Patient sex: M
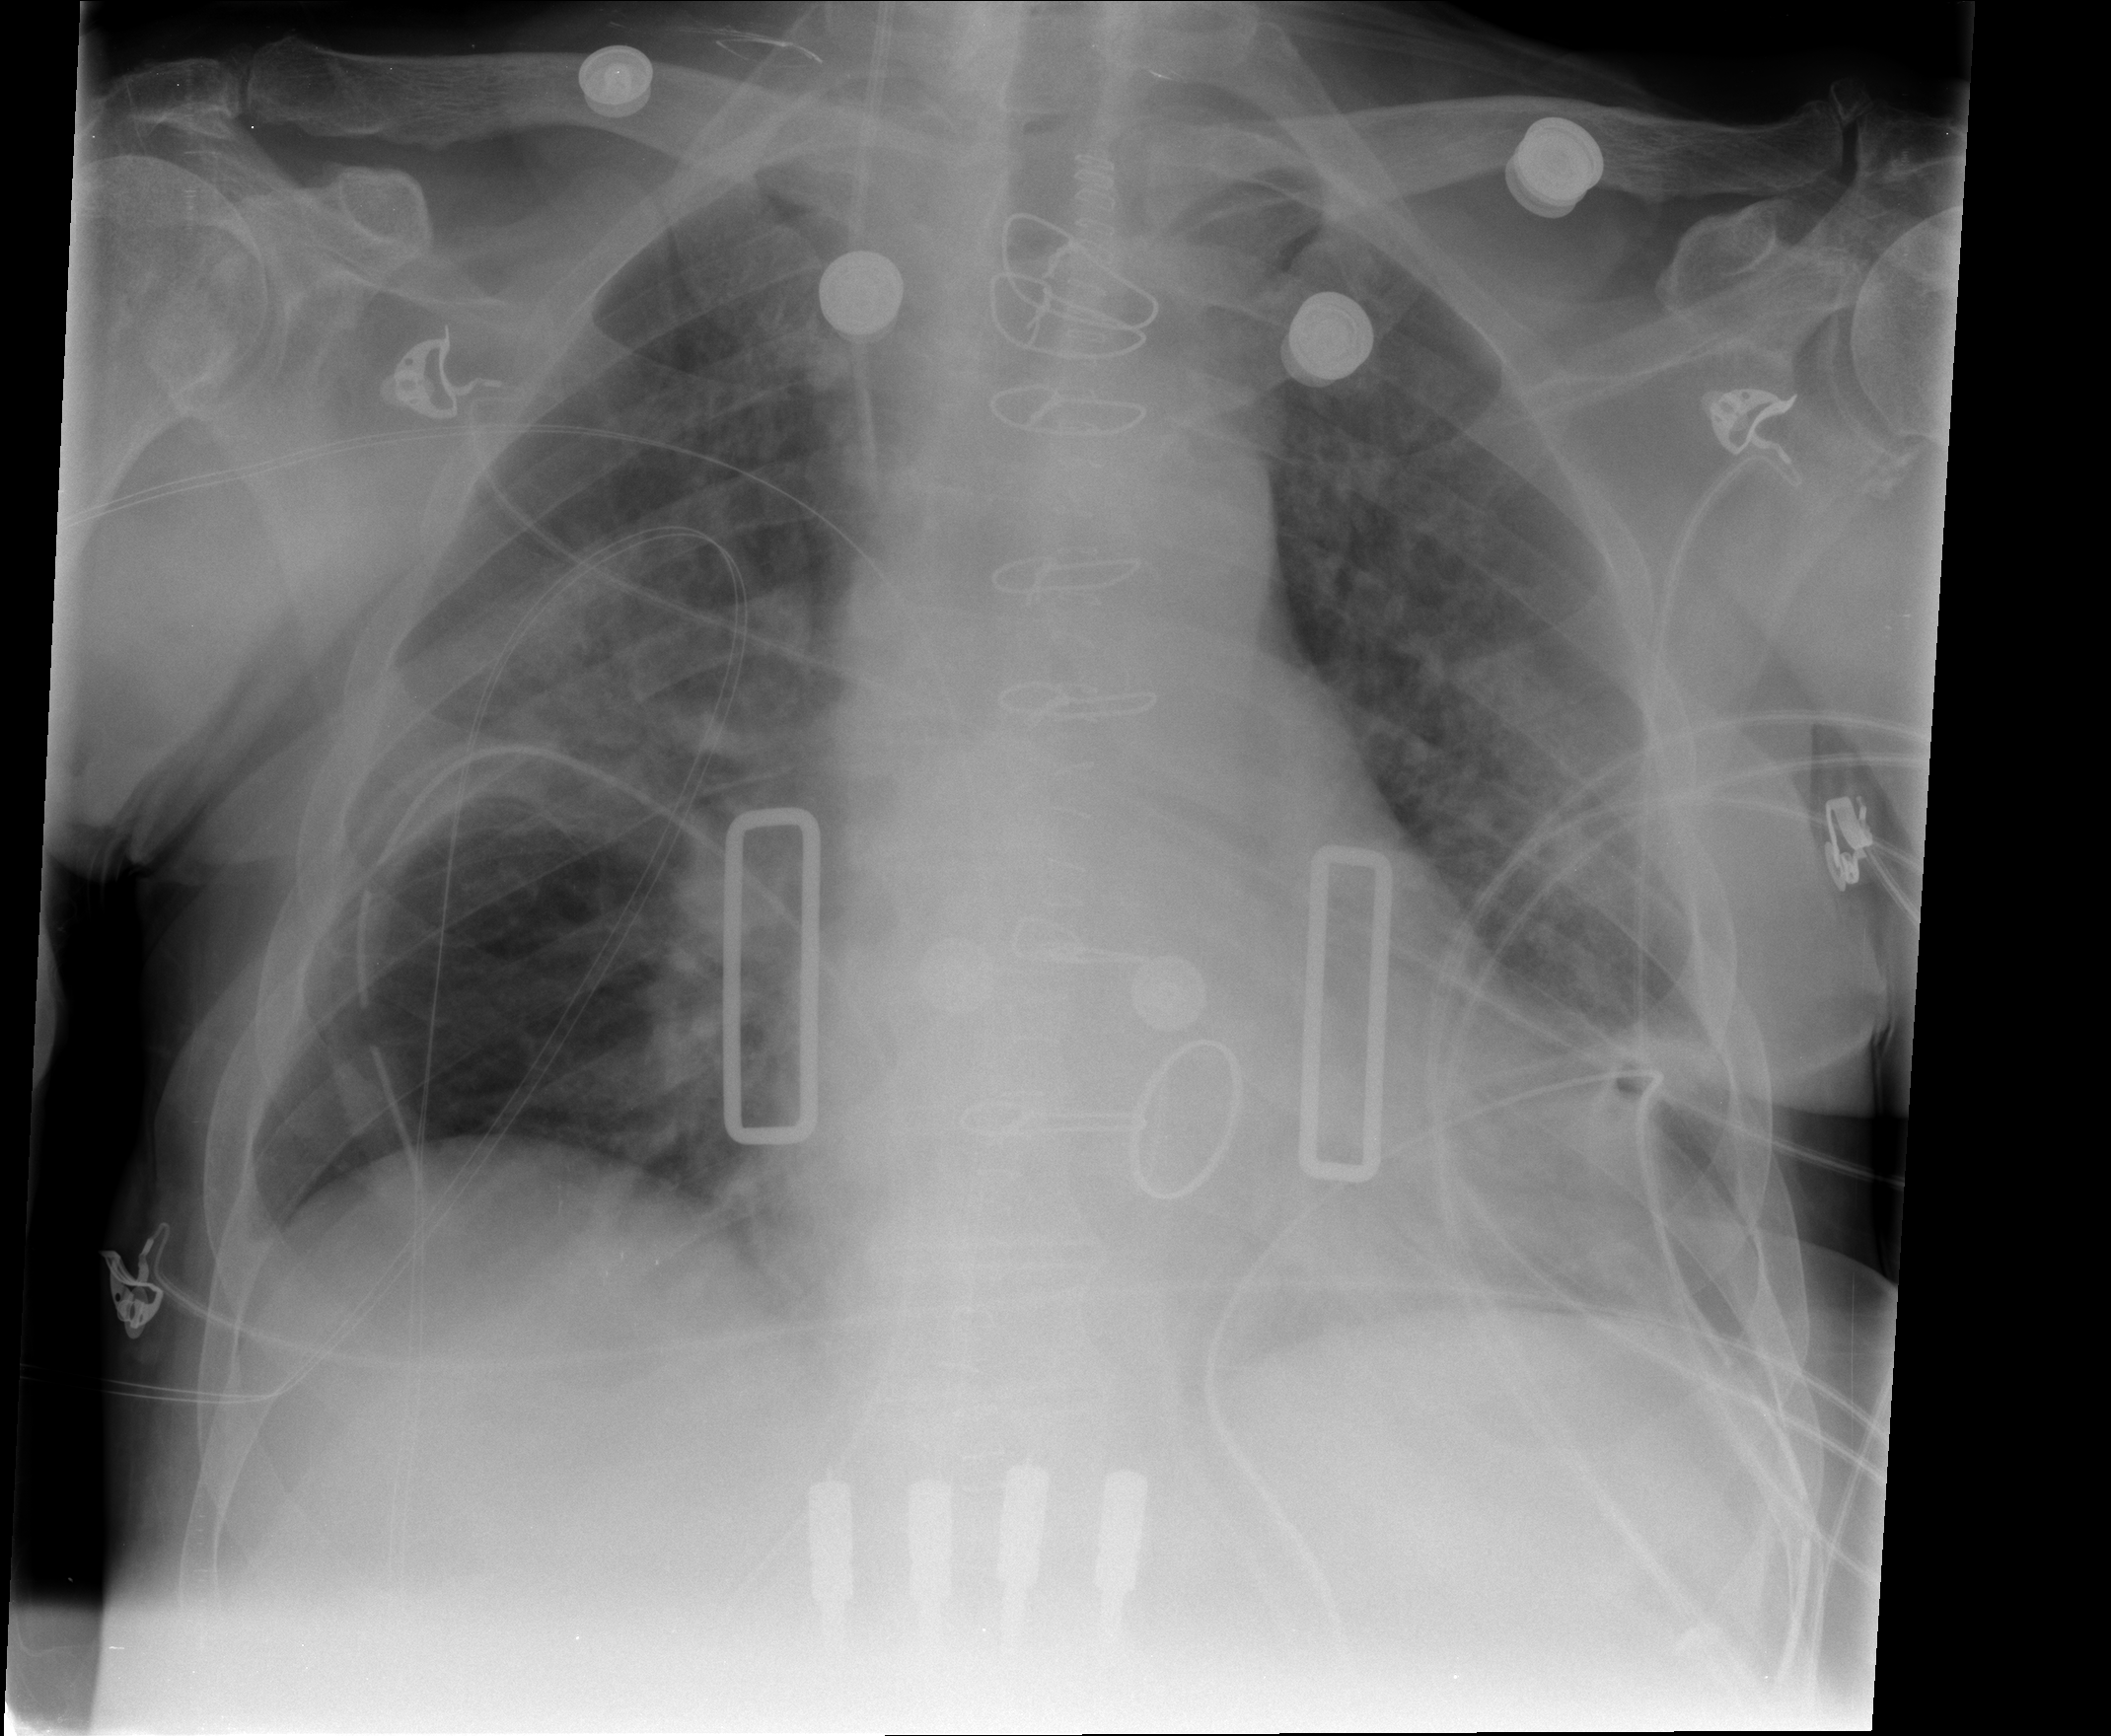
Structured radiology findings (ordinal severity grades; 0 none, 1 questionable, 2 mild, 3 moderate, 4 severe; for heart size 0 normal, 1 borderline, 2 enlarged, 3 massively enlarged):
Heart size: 2
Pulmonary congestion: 2
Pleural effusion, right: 2
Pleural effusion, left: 2
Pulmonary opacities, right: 2
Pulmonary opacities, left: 2
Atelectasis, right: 2
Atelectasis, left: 2